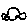
Label: car